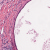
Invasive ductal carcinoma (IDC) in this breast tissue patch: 0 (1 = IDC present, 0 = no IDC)